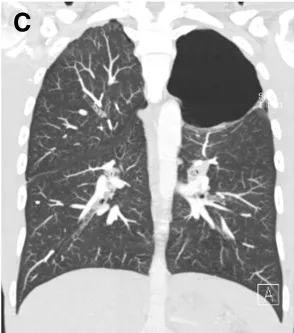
Initial chest radiograph of the patient. Sagittal. Image (lung window) with a big lucent area without real definable walls.
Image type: radiology (ct)